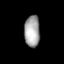
Tissue: prostate
Cell type: T cells
Senescence score: 0.3569
Nuclear area (px): 479
Mean DAPI intensity: 164.246